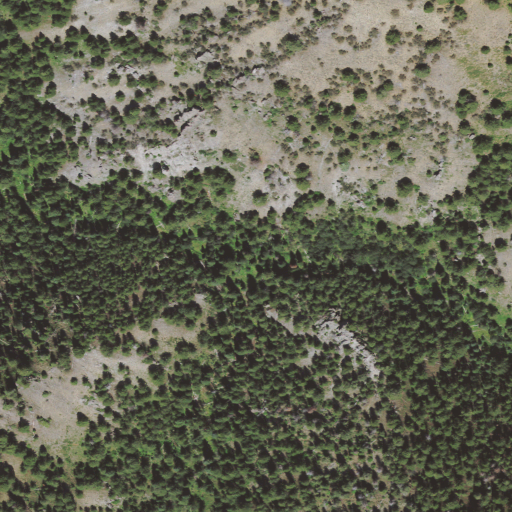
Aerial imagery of valley in Utah named Frazier Hollow containing evergreen forest, shrub, deciduous forest, and mixed forest